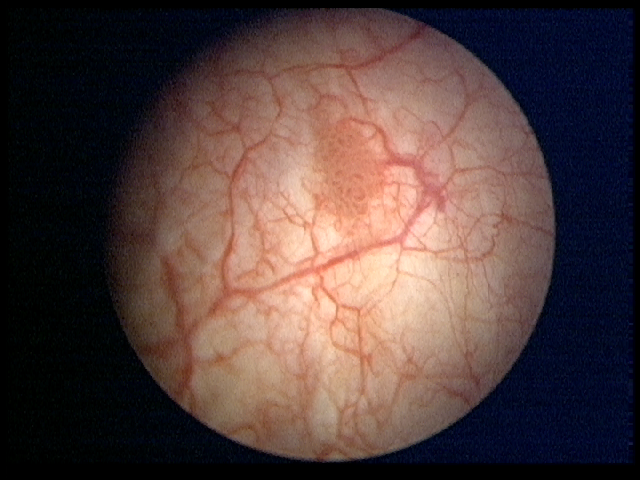
Modality: WLC
Class: Malignant
Subclass: LowGradePapillary
Lesion: Multifocal
Multifocal: 2 to 7
Stage: Ta
Morphology: Papillary
Bladder cancer association: Yes